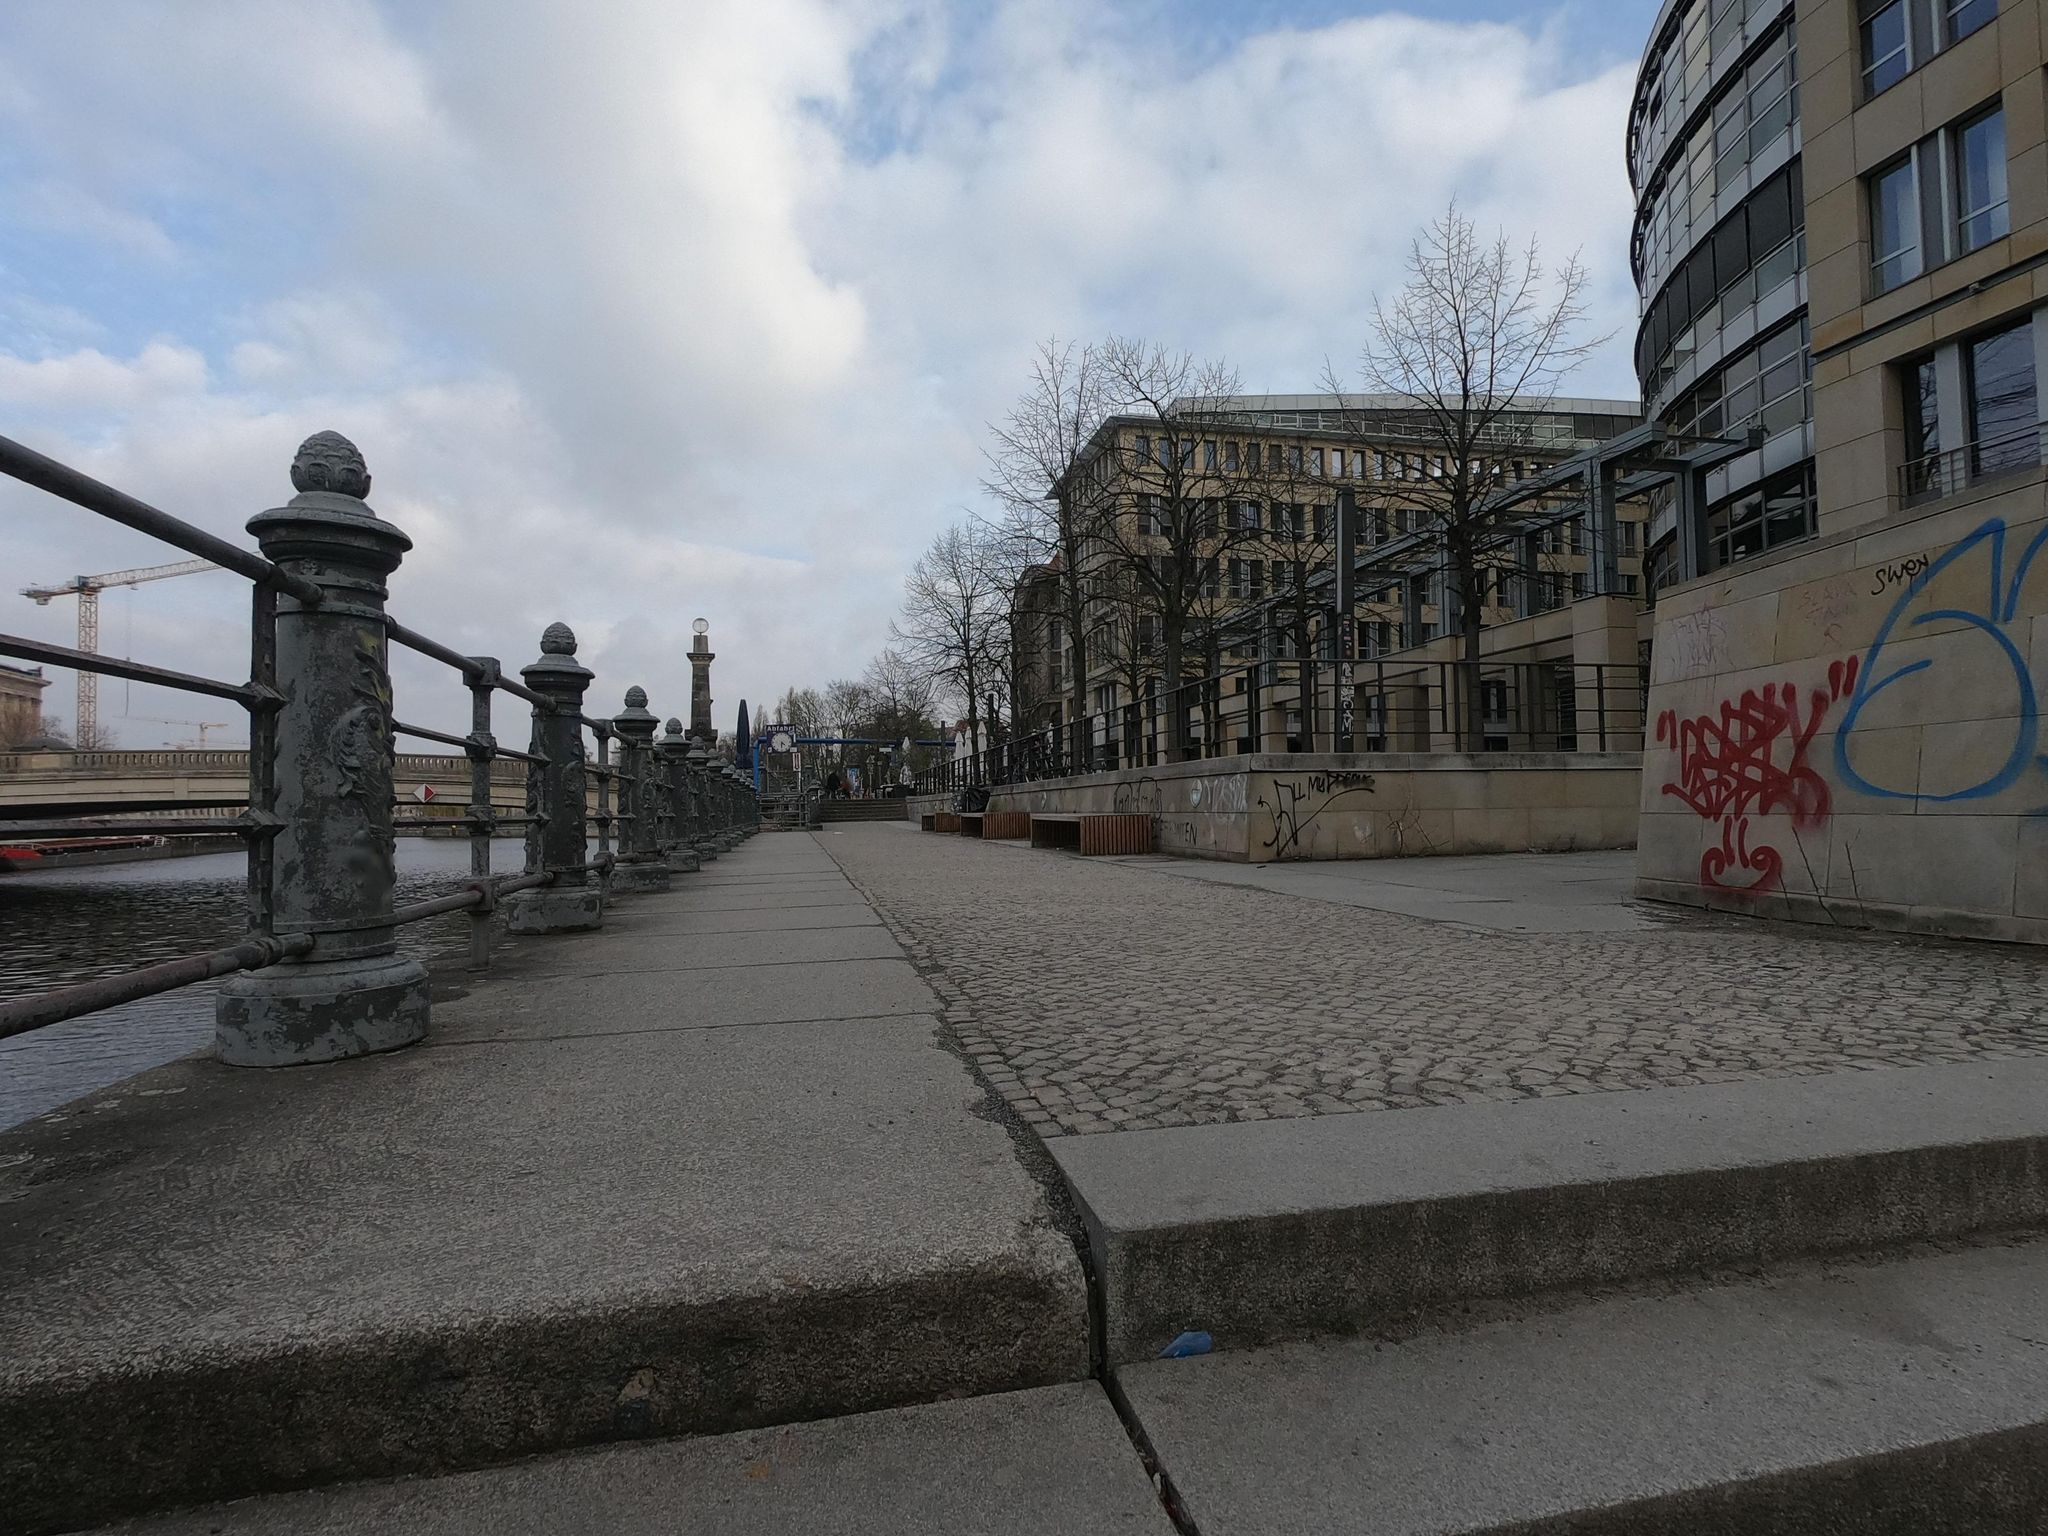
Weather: snowy
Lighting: day
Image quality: good
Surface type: walking surface
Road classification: steps, footway
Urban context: urban centre
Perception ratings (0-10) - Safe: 4.99, Lively: 7.4, Beautiful: 4.46, Boring: 4.52, Depressing: 8.15, Wealthy: 5.96